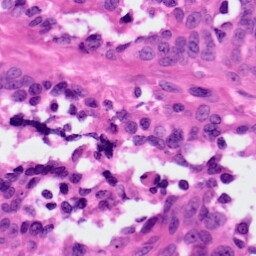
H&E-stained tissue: Ovarian